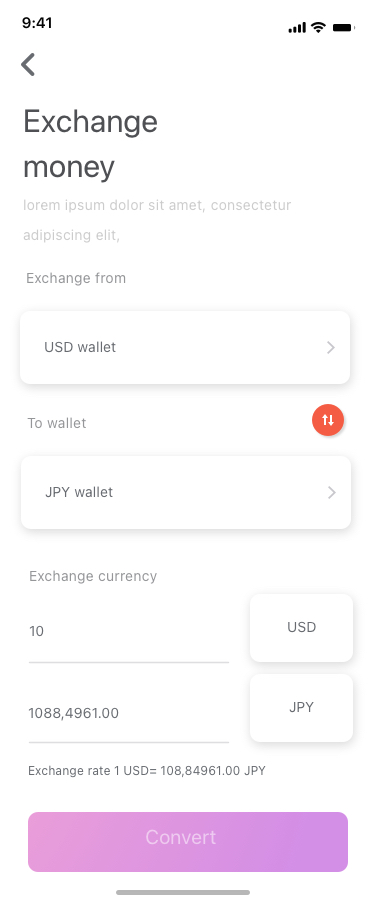
Text in this UI design:
Exchange
money
Convert
lorem ipsum dolor sit amet, consectetur adipiscing elit,
USD wallet
Exchange from
JPY wallet
To wallet
10
1088,4961.00
USD
JPY
Exchange currency
Exchange rate 1 USD= 108,84961.00 JPY